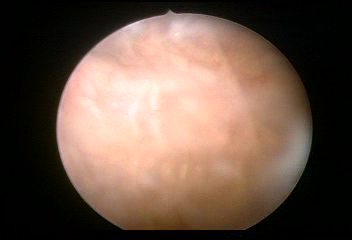
Modality: WLC
Class: Normal mucosa
Bladder cancer association: No